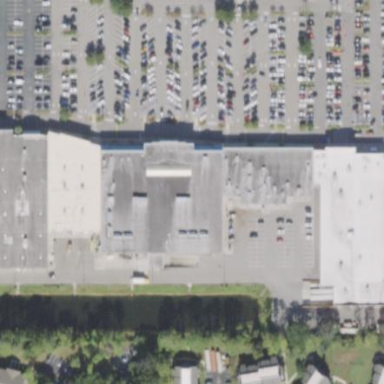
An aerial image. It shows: Supermarket located in building.